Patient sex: M
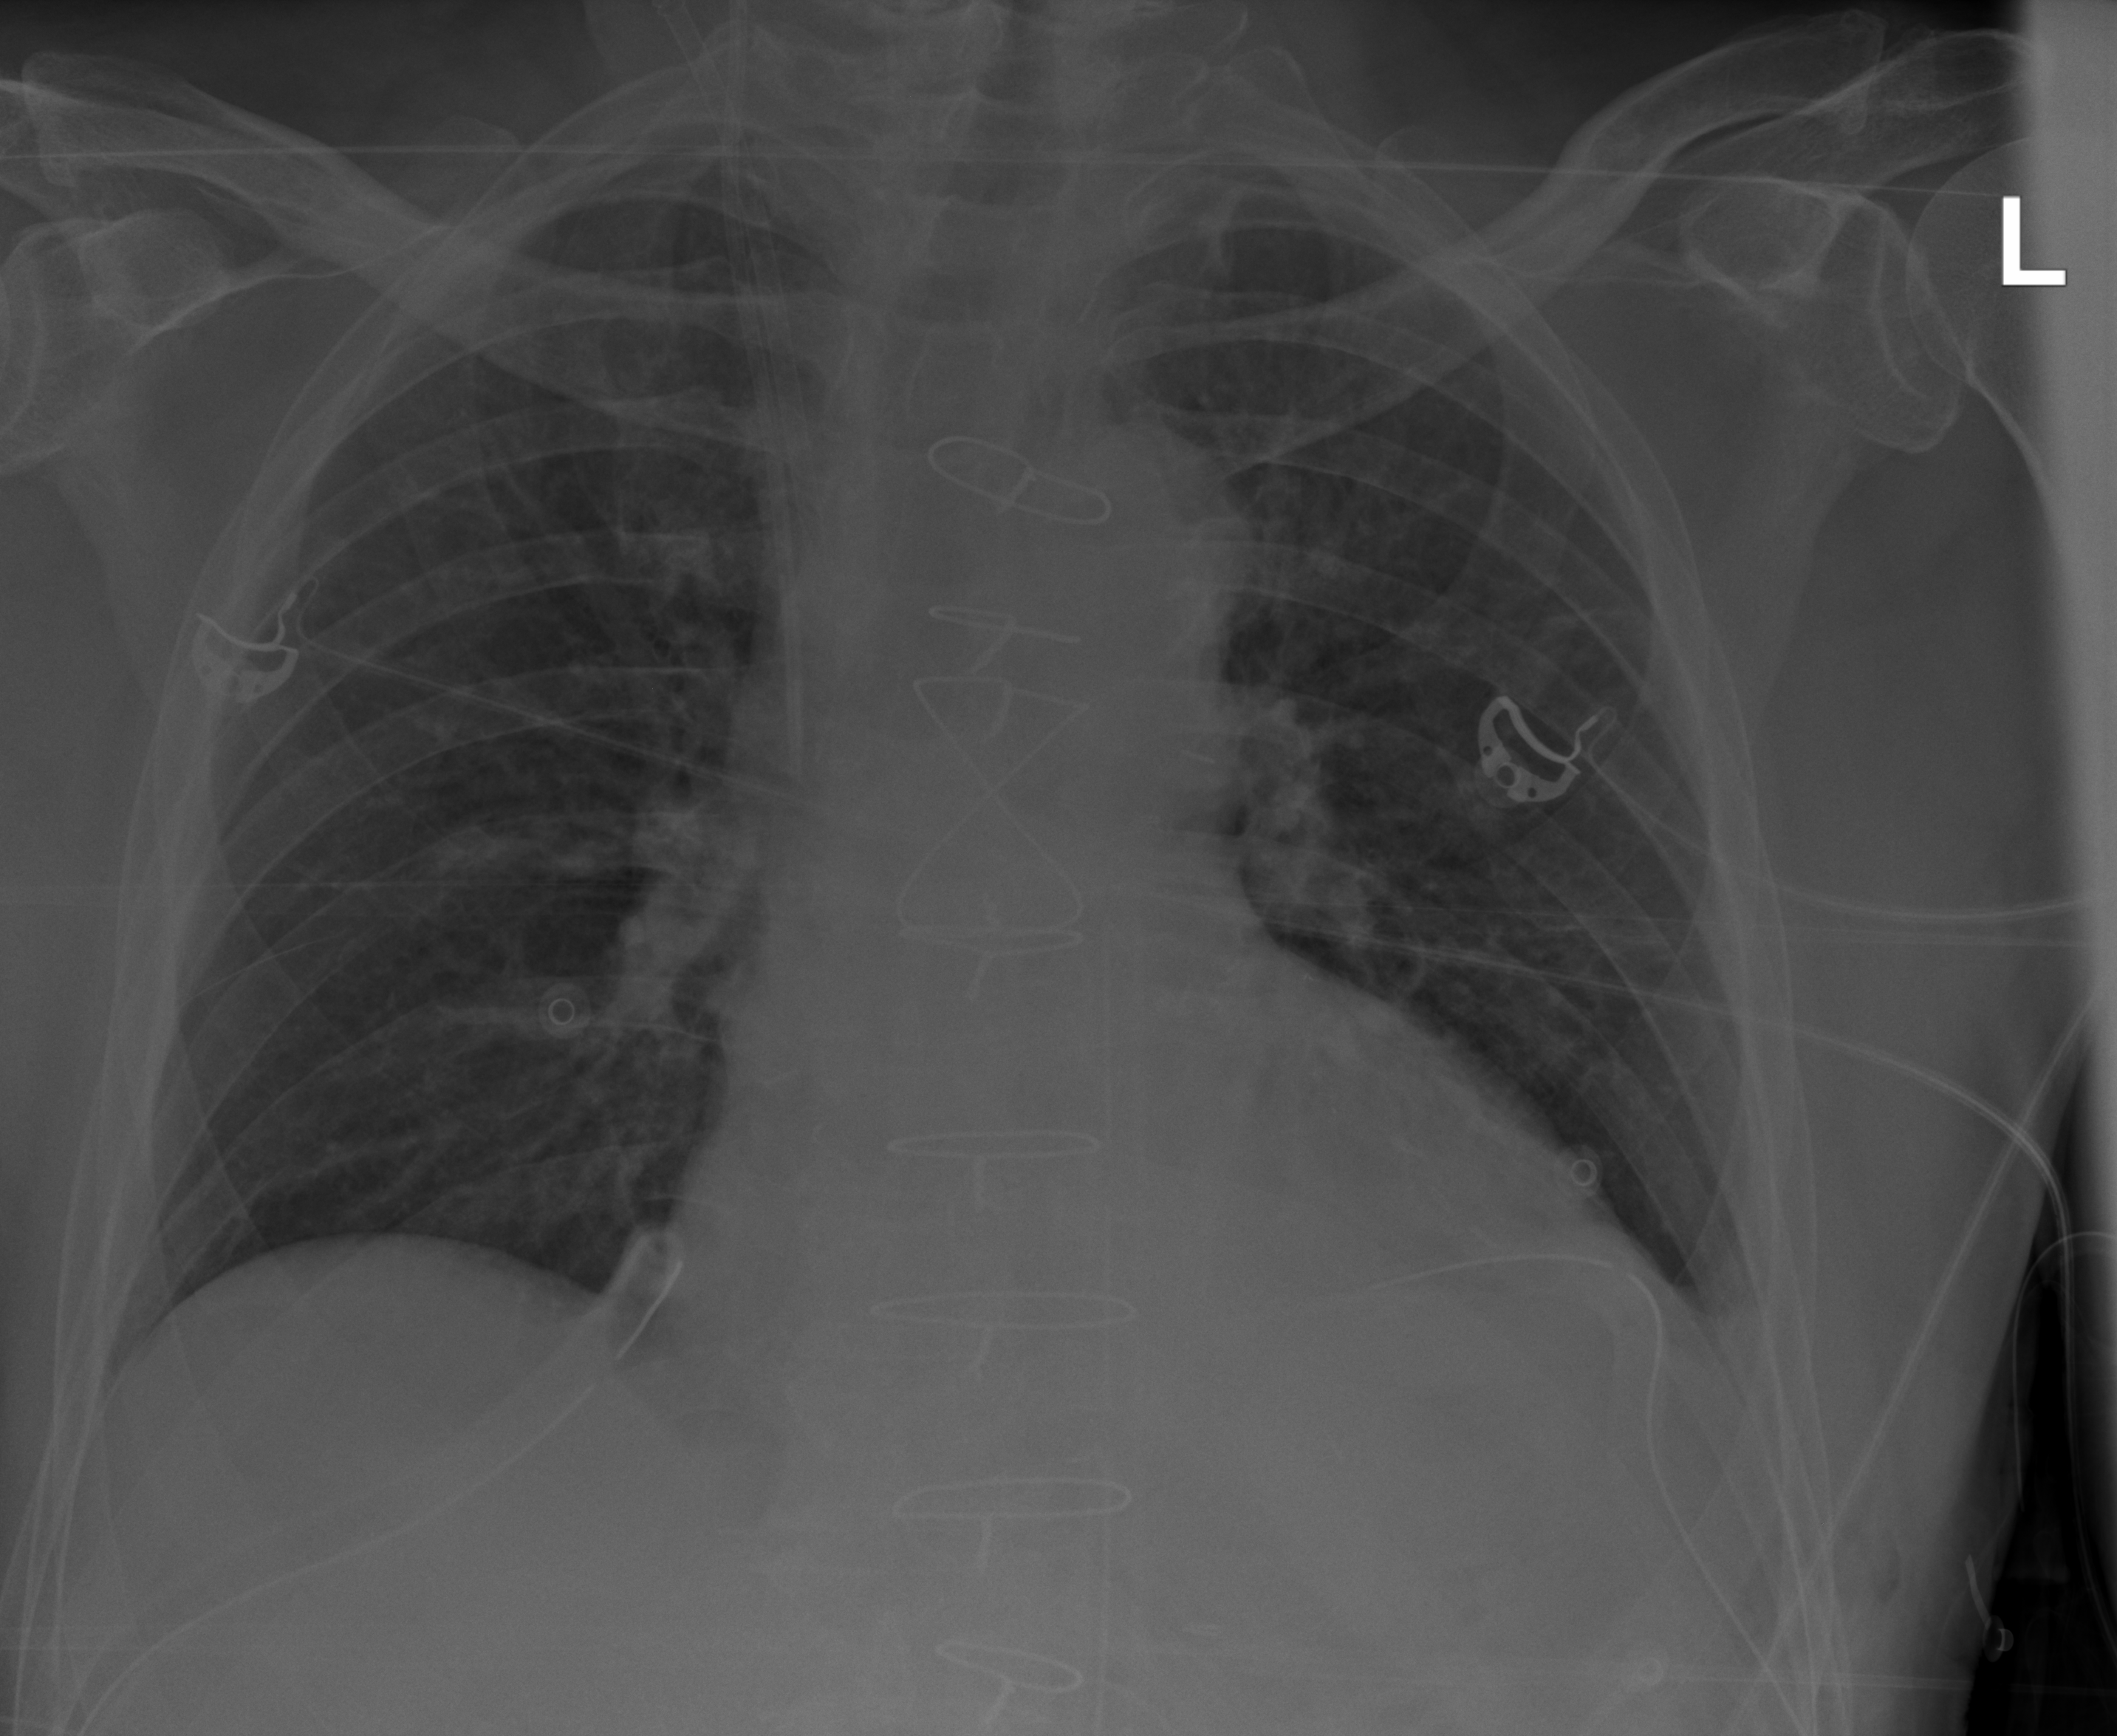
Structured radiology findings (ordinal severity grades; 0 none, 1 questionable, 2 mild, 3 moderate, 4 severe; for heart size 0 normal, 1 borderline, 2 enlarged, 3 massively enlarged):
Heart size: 2
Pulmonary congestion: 2
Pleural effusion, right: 0
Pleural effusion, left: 1
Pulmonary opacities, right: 0
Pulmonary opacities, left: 0
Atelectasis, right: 1
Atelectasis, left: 1